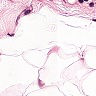
Metastatic tissue present: no